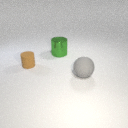
small brown rubber cylinder to the left of large green metal cylinder